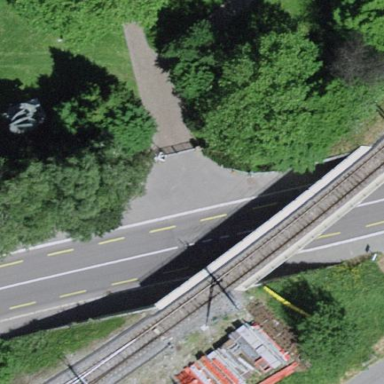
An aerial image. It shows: Man-made bridge.